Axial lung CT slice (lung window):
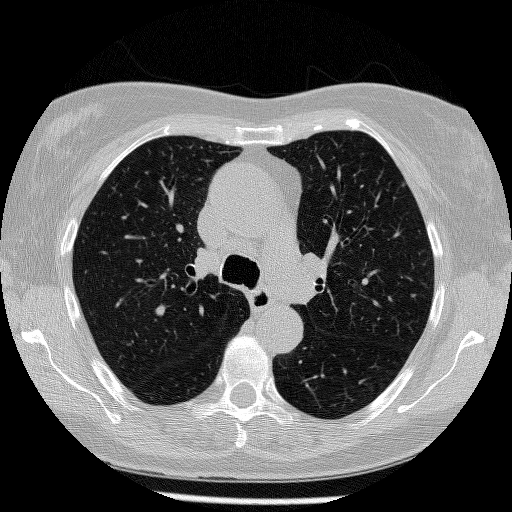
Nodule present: no